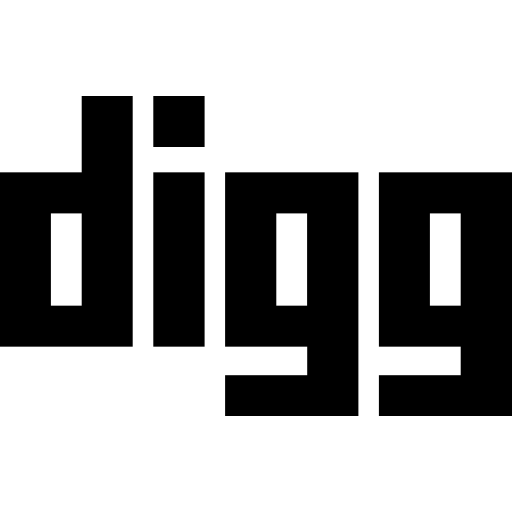
Tags: icon, FontAwesome, fa-icon, brand, digg